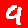
Digit: 9